Interaction volume radius: 5 \u00c5
Interaction volume height: 20 \u00c5
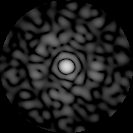
Disorder parameter: 0.8517